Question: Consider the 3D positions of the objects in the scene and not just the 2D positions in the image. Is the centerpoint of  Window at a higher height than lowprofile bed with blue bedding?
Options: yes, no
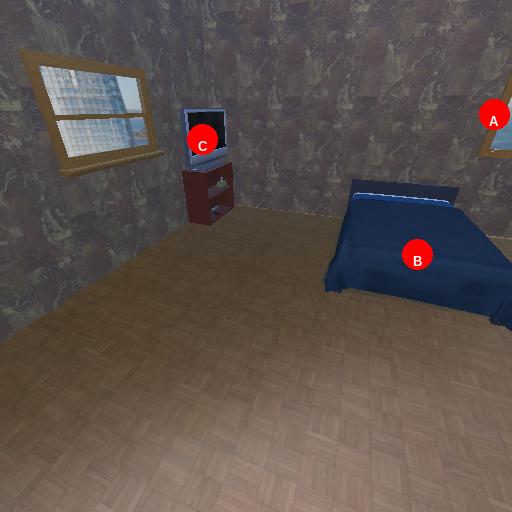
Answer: yes